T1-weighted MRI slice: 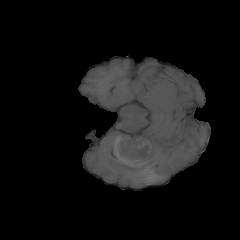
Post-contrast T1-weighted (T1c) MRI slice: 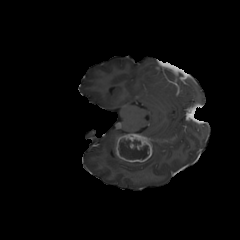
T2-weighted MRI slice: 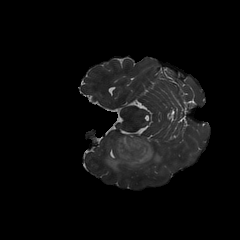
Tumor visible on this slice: yes